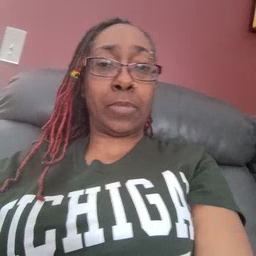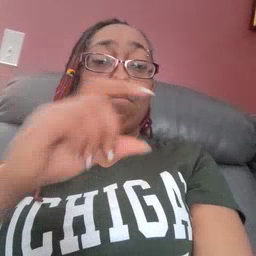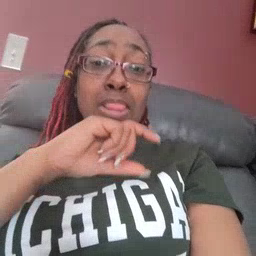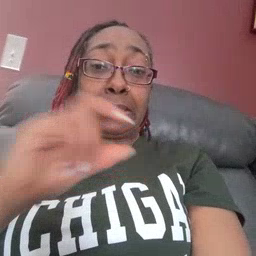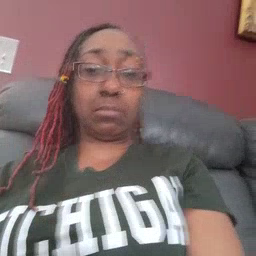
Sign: police